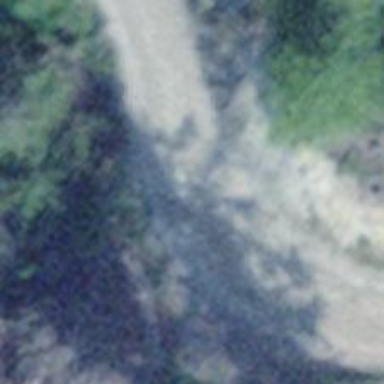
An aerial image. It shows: Track with grade 2 gravel surface.